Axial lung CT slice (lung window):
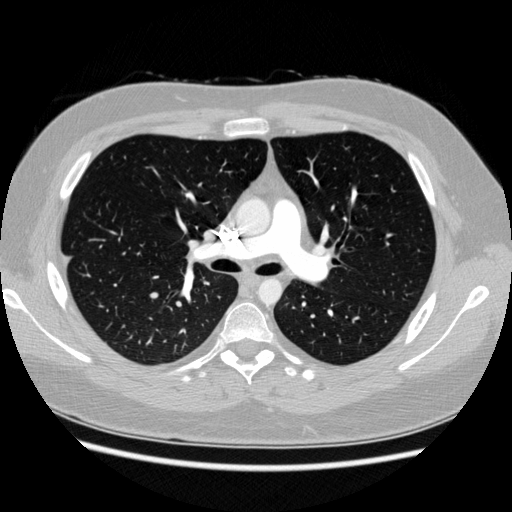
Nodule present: no